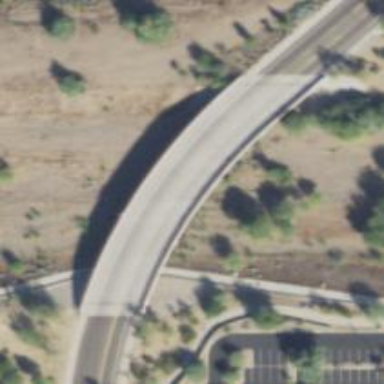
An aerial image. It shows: Tertiary road passing over bridge.